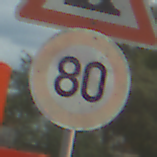
Verkehrszeichen: Geschwindigkeit80
Zusatzzeichen oben: UnebeneFahrbahn
Umgebung: Outdoor, Suburban
Tageszeit: MorningAfternoon
Wetter: PartlyCloudy
Licht: Natural
Jahreszeit: NotSpecified
Kontrast: LowContrast